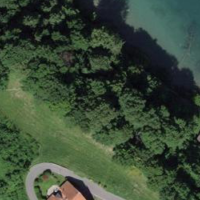
EUNIS habitat code: 55
Species observed at this site:
Corylus avellana
Hippocrepis emerus